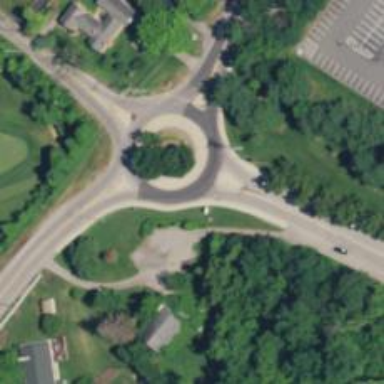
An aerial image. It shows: Secondary road with asphalt surface leading to roundabout.